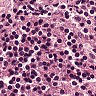
Metastatic tissue present: no